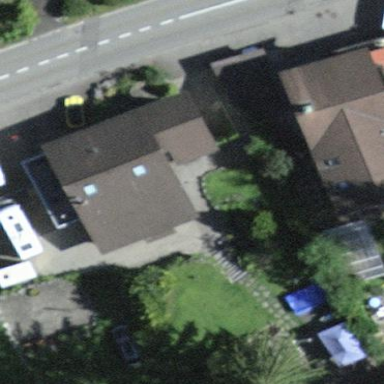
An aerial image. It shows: Residential building.